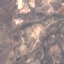
Label: PermanentCrop